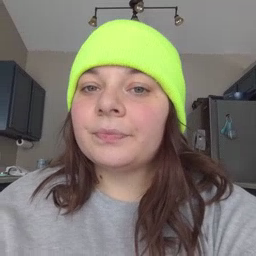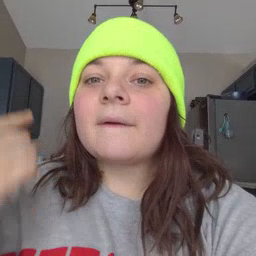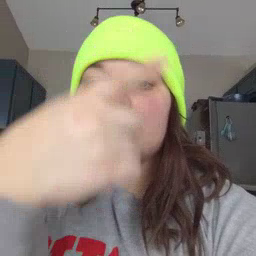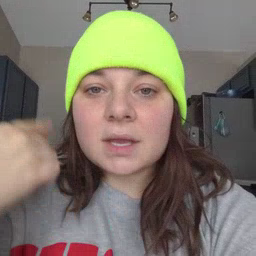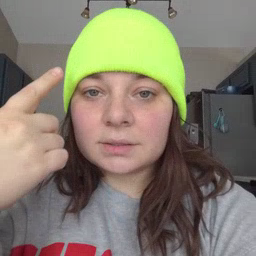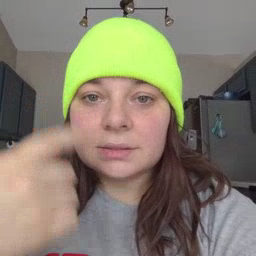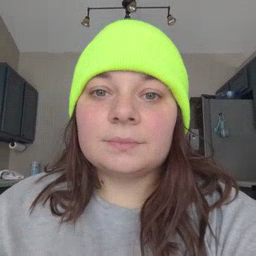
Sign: face